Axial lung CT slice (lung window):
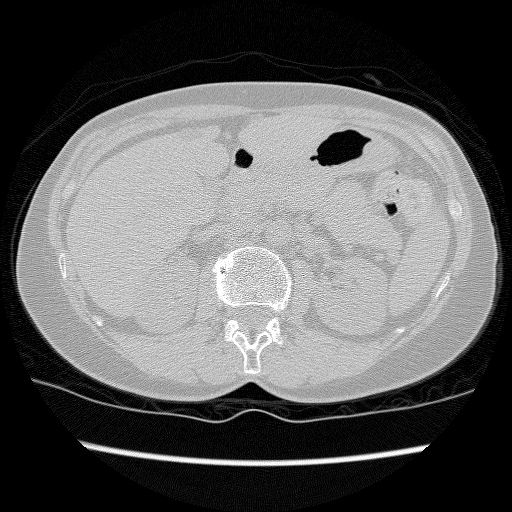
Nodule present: no